Interaction volume radius: 5 \u00c5
Interaction volume height: 35 \u00c5
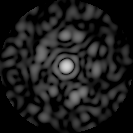
Disorder parameter: 0.8366